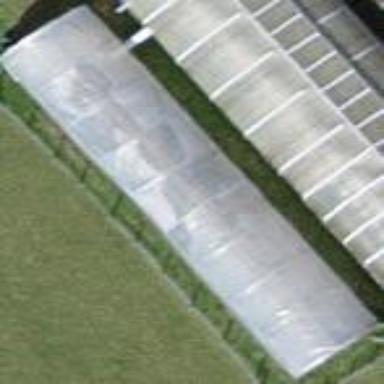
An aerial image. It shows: Greenhouse.